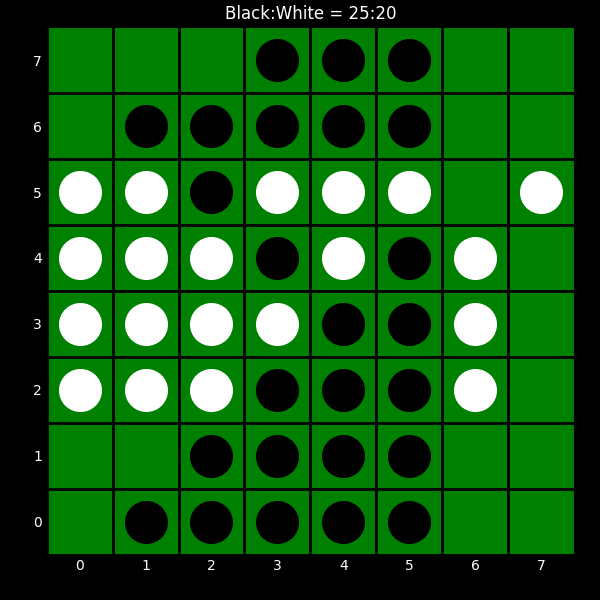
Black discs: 25
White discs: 20